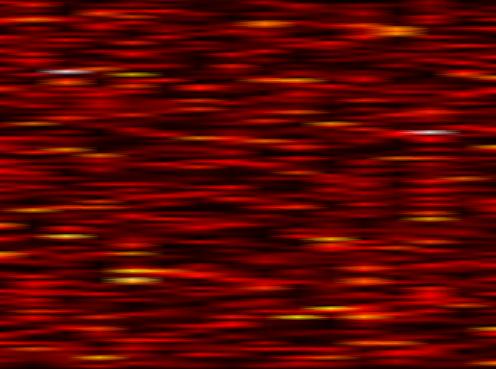
Label: OFDM